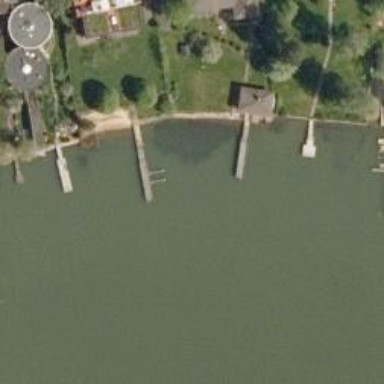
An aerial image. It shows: Man-made pier.